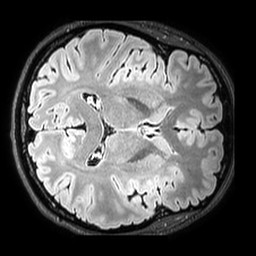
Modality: T2w
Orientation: axial
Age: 24
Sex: female
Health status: healthy
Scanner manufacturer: philips
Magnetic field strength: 3 T
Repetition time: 5 s
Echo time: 0.3274 s